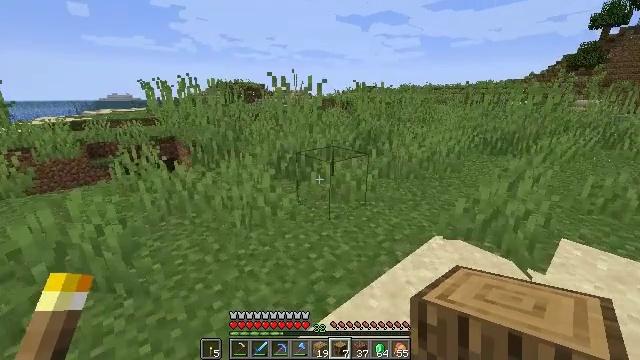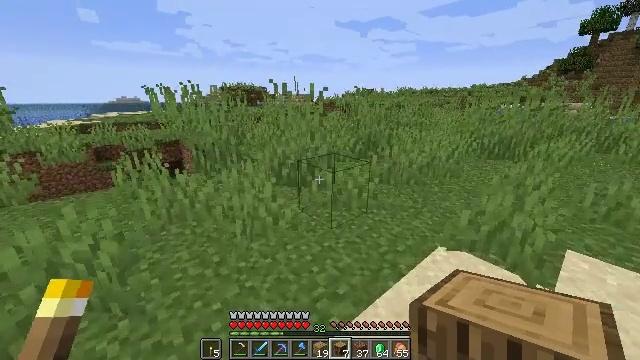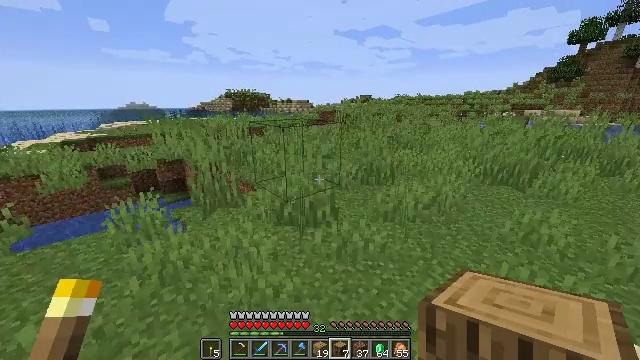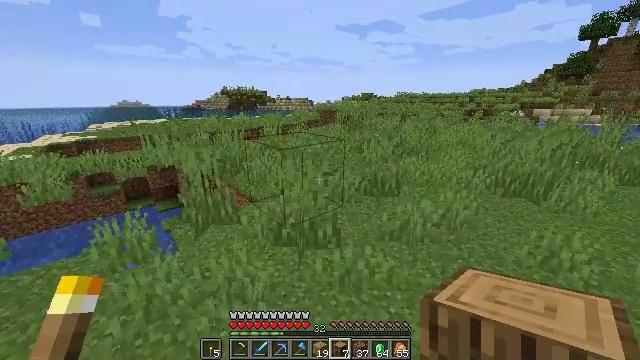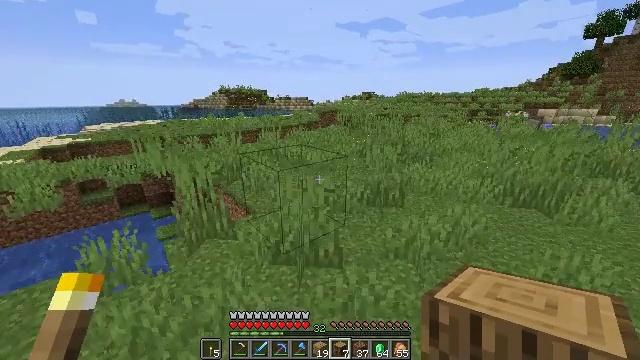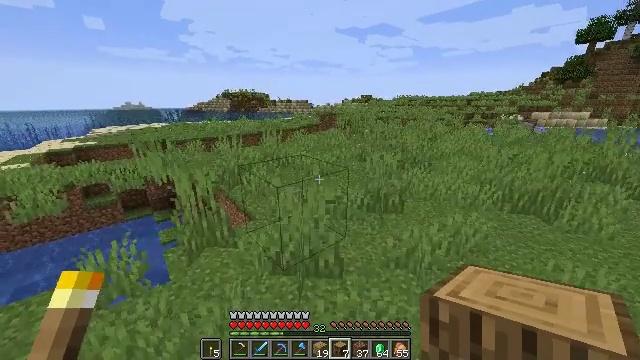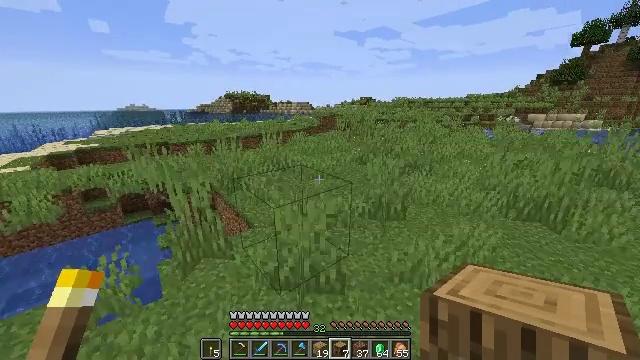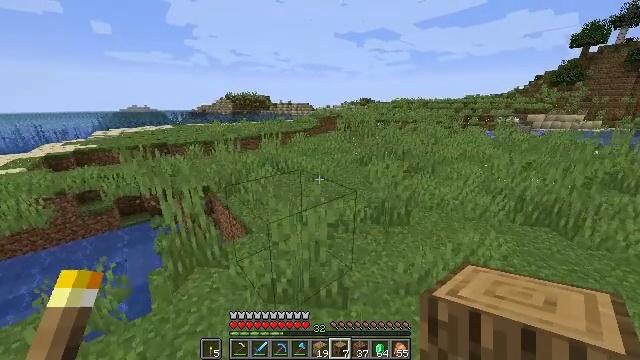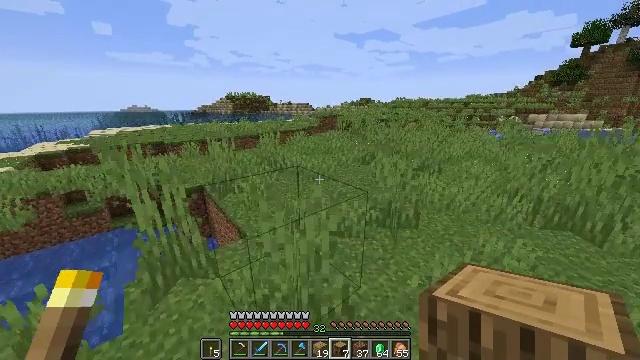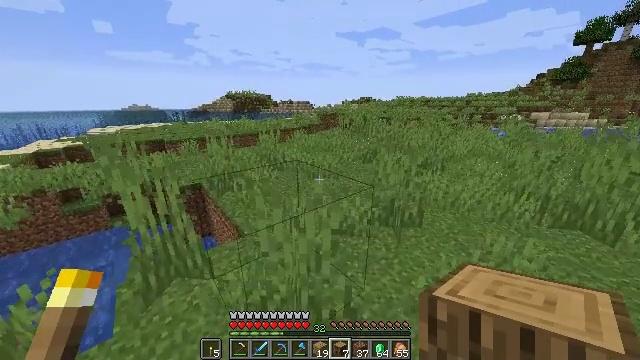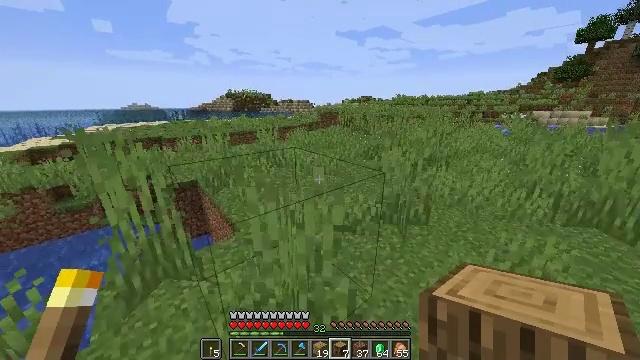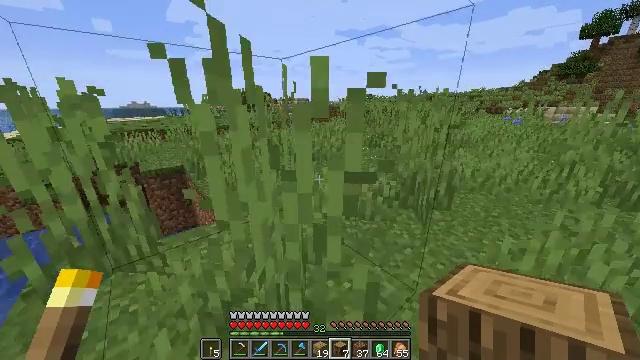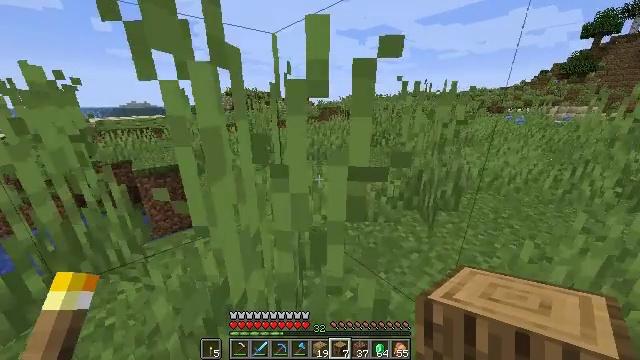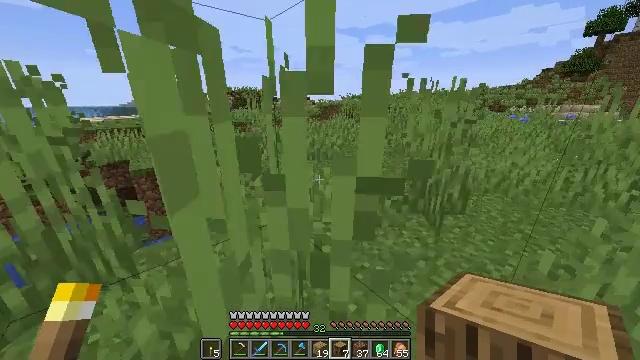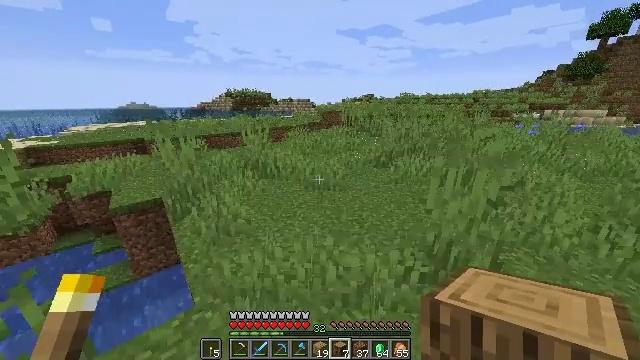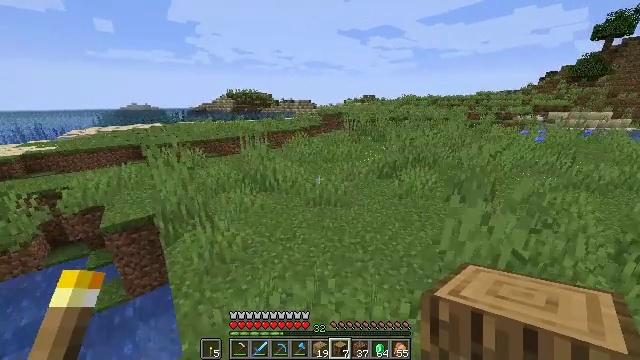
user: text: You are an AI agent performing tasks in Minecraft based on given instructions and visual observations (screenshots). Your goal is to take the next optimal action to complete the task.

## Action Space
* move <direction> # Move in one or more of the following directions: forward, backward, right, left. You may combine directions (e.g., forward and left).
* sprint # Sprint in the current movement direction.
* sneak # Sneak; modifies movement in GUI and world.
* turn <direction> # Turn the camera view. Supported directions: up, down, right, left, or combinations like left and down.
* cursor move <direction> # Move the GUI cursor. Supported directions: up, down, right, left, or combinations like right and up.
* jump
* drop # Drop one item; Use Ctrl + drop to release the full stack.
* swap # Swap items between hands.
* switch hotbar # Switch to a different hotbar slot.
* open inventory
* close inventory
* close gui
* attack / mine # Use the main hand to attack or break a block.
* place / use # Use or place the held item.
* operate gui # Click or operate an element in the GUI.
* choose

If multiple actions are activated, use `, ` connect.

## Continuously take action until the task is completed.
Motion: motion action
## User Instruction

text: Break the stripped oak log.
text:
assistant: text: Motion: move forward, sprint, jump
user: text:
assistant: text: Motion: move forward, sprint, jump
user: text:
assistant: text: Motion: move forward, sprint, jump
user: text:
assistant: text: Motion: move forward, sprint, jump
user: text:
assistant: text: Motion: move forward, jump
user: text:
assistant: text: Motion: move forward, jump
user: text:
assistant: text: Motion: move forward, jump
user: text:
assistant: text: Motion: move forward, jump
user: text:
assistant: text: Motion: move forward, jump
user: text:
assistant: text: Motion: move forward, jump
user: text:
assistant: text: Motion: move forward, sprint, jump
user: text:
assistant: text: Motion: move forward, sprint, jump
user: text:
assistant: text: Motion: move forward, sprint, jump
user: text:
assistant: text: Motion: move forward, sprint, jump
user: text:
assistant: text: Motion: move forward, jump
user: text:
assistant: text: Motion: move forward, turn left and down, jump
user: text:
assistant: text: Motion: move forward, turn left
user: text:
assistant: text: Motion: move forward, turn left and up
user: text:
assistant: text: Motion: turn left and up
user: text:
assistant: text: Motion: turn left and up
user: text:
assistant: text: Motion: turn left and up
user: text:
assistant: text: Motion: turn left and up
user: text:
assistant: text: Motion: turn left
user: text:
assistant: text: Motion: turn right
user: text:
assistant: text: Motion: no_op
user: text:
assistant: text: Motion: no_op
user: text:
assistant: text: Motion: no_op
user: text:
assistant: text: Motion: no_op
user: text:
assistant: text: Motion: no_op
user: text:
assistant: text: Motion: no_op